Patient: sex F, age 63
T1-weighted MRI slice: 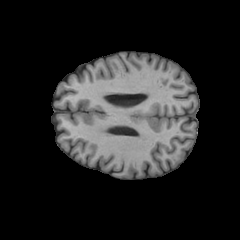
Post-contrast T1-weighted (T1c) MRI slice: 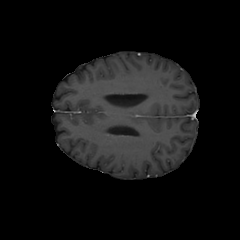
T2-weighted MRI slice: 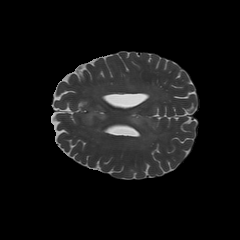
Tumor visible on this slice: yes
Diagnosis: Glioblastoma, IDH-wildtype
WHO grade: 4